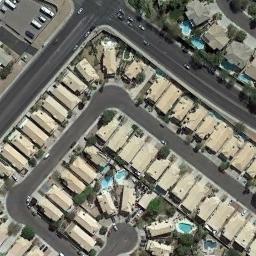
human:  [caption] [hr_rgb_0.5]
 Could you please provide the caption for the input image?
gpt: A dense residential area has lots of houses of the same style and some of houses have pools .

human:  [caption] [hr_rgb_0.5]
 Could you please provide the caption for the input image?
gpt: The dense residential is next to the road .

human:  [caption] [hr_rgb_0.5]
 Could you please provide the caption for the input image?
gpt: There are many roads and neatly arranged houses and trees and many vehicles in densely populated areas .

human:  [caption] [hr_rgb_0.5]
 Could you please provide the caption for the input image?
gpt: There are two rows of residential areas at the corner of the road and three swimming pools in the residential area .

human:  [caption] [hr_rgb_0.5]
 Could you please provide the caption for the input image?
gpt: There are many yellow buildings arranged neatly on a dense residential area .